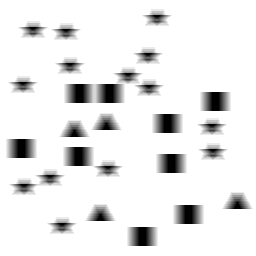
Squares: 9
Triangles: 4
Stars: 14
Total shapes: 27